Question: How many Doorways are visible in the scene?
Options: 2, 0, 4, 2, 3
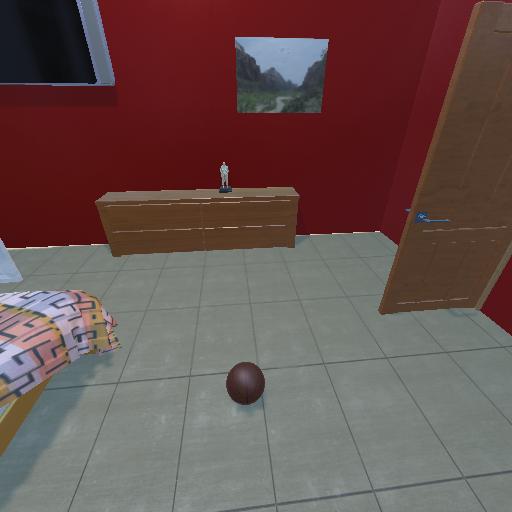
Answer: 2